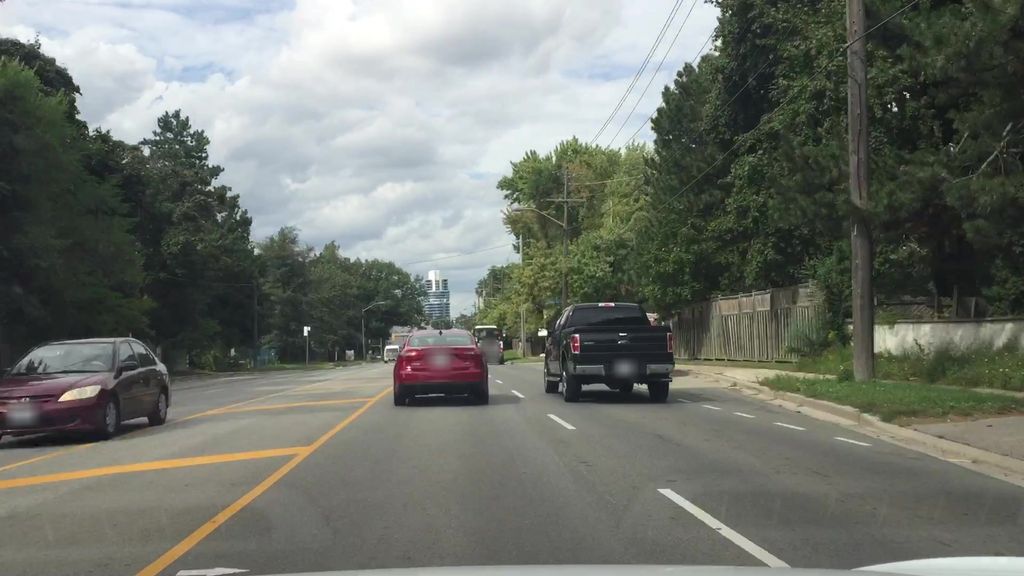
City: toronto